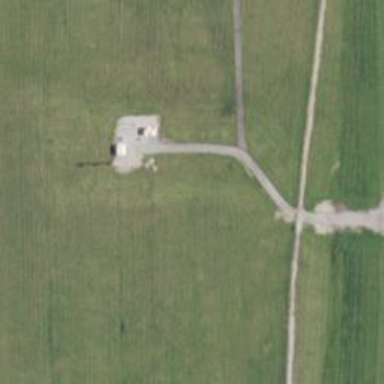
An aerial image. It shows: Communication mast tower.